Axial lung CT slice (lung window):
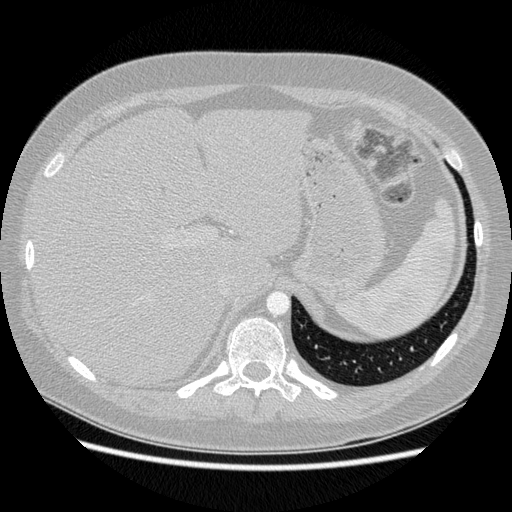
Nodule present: no